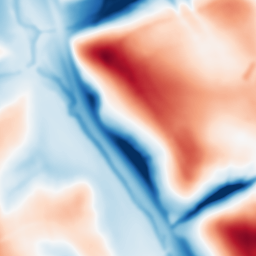
Category: multiscale
Decomposition family: dog_multiscale
Decomposition parameters: sigma_ratio: 2
n_scales: 4
base_sigma: 2
Upsampling method: bspline
Upsampling parameters: scale: 4
Upsampling scale: 4